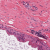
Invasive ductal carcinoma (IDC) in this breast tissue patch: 0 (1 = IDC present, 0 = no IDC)